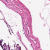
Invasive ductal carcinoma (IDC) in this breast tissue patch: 0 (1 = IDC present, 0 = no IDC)